Question: I'm doing a POC to demonstrate DocuSign programmatically creating and routing an envelope containing a simple document. I'm using PowerShell and the JSON API. Login and the Create Envelope work without complaint, but the resulting Word doc routed to me for signature contains gibberish. I believe I have the base64 encoding and headers right. Any thoughts about what I'm doing wrong?

The entire POC is pasted below. I've just removed the ID, Password, Integrator Key, etc. Thanks!
'''
function boundry {
[System.Guid]::NewGuid().ToString()
}
###this is the corrected code###
function encodeFile {
param ([string]$fileName)
[System.Convert]::ToBase64String([IO.File]::ReadAllBytes((Resolve-Path $fileName).ProviderPath))
}
function logonParams {
[string] $userName = 'DocuSign user name'
[string] $password = 'DocuSign password'
[string] $integratorKey = 'DocuSign Integrator Key'
@"
{
"Username" : "$userName",
"Password" : "$password",
"IntegratorKey" : "$integratorKey"
}
"@
}
function logon {
[string] $loginURL = 'https://demo.docusign.net/restapi/v2/login_information'
$headers =
@{
"X-DocuSign-Authentication"=$(logonParams);
"accept"="application/json";
"content-type"="application/json";
}
$r = Invoke-WebRequest -uri $loginURL -headers $headers -method GET
$responseInfo = $r.content | ConvertFrom-Json
$baseURL = $responseInfo.loginAccounts.baseURL
#return the base URL for the next call
$baseURL
}
function createEnvelope {
param ([string]$file1,
[string]$baseURL
)
[string]$boundry = boundry
$headers =
@{
"X-DocuSign-Authentication"=$(logonParams);
"accept"="application/json";
"content-type"="multipart/form-data; boundary=$boundry";
}
[string]$formData = @"
--$boundry
Content-Type: application/json
{
"status":"sent",
"emailBlurb":"Please sign.",
"emailSubject": "Contract $(date)",
"documents": [{
"name": "$file1",
"documentId":"1",
"order":"1"
}],
"recipients": {
"signers" : [{
"email": "recipient@somecompany.com",
"name": "Recipient Name",
"recipientId":"1",
}]
}
}
--$boundry
Content-Type: application/msword
Content-Transfer-Encoding: base64
Content-Disposition: file; filename="$file1";documentid=1
$(encodeFile $file1)
--$boundry--
"@
$envelopeURL = "$baseURL/envelopes"
Invoke-WebRequest -uri $envelopeURL -headers $headers -body $formData -method POST
}
$baseURL = logon
createEnvelope "test.doc" $baseURL
'''
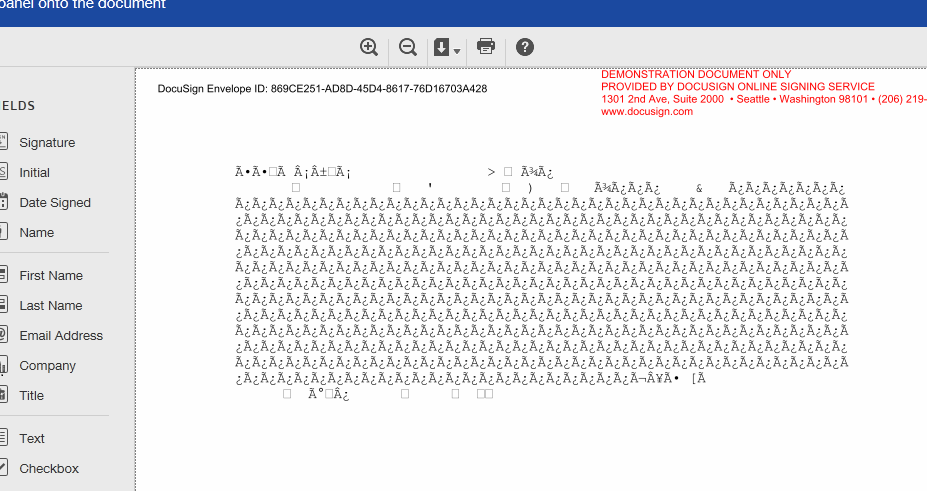
Answer: I solved it with assistance from the DocuSign support team. You can enable server side logging in DocuSign which is very helpful. From the old UI (not available in new UI as of June '15) choose Preferences from the dropdown next to your ID/photo. Then select Permissions under Member Options on the left. Check "Enable API Request Logging." After you run your test, the Download API Request Logs button becomes active.
It was pretty clear from the logs that my encoding was wrong. Here's the correct version:
'''
function encodeFile {
param ([string]$fileName)
[System.Convert]::ToBase64String([IO.File]::ReadAllBytes((Resolve-Path $fileName).ProviderPath))
}
'''
I've updated this in the original code with the question so feel free to use it.